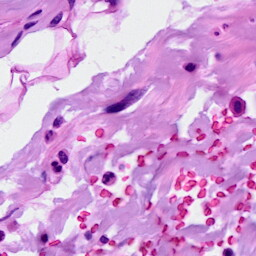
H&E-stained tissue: Breast